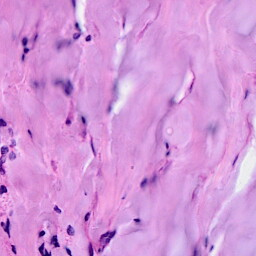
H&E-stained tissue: Breast